【题型】填空题　【知识点】立体几何　【难度】easy
如图，在正四棱锥 $P-ABCD$ 中，$AP = AB = 4$，则正四棱锥的体积为 \underline{\hphantom{solution goes here}}。

\nq_fig1

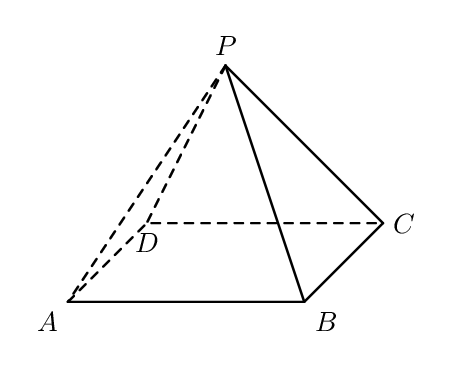
【解答】

\noindent \textbf{【答案】} $\dfrac{32\sqrt{2}}{3}$

\vspace{0.2cm}
\noindent \textbf{【分析】} 首先求四棱锥的高，再根据体积公式，即可求解.

\vspace{0.2cm}
\noindent \textbf{【详解】} 作$PO\perp$平面$ABCD$，垂足为点$O$，点$O$为正方形$ABCD$的中心，连结$OA$，
$OA=\dfrac{\sqrt{4^2+4^2}}{2}=2\sqrt{2}$，$AP=4$，所以$PO=\sqrt{4^2-(2\sqrt{2})^2}=2\sqrt{2}$，
所以四棱锥的体积$V=\dfrac{1}{3}\times4\times4\times2\sqrt{2}=\dfrac{32\sqrt{2}}{3}$.
故答案为：$\dfrac{32\sqrt{2}}{3}$

\vspace{0.2cm}

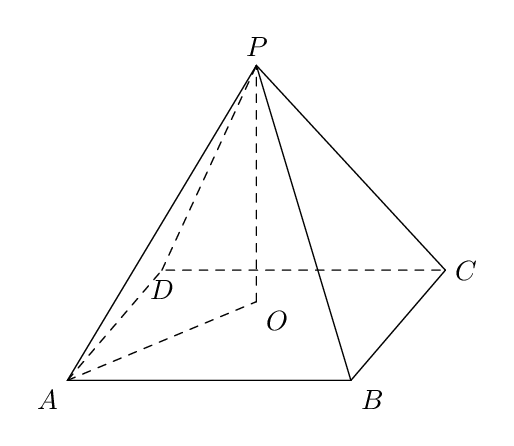